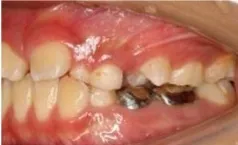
(A-I) are images of teeth before and after treatment. (G-I) are the occlusal photos of the left side before and 4 months and 9 months after treatment. Tooth 24 is under eruption and has good contact with its opposing teeth during follow-up.
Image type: medical_photograph (oral_photograph)